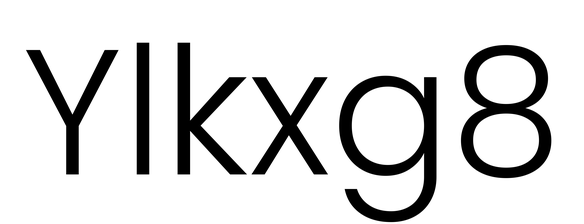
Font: Poppins-Light